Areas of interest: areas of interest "Yuhui Grape Ecological Park"
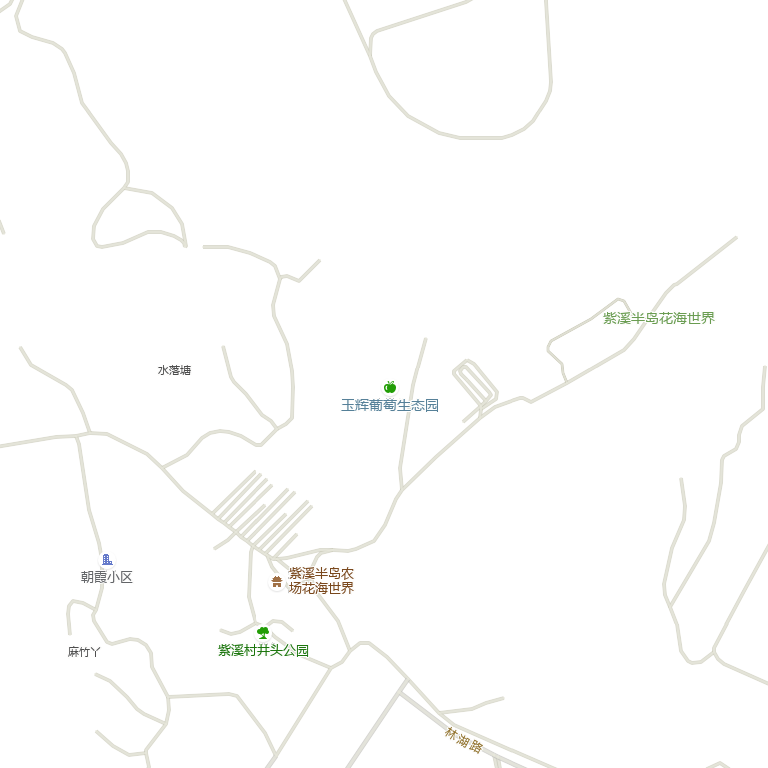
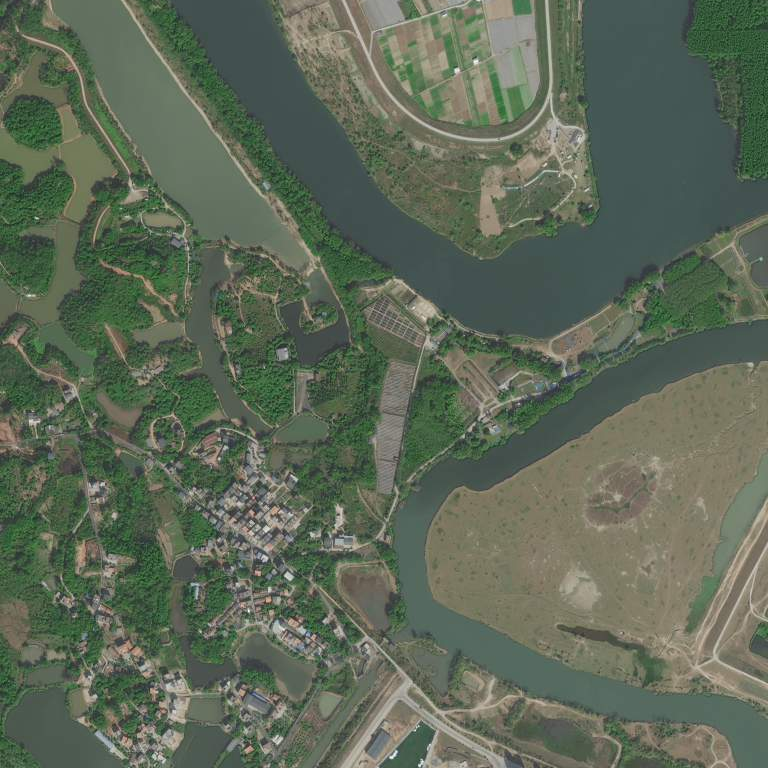